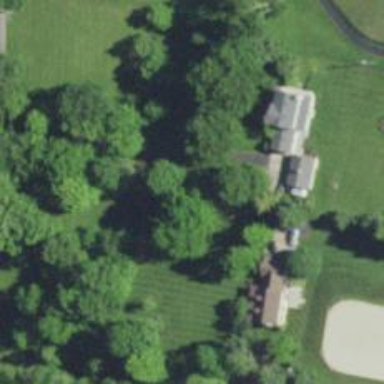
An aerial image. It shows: Driveway.